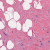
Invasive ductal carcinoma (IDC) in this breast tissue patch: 0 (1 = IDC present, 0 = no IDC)